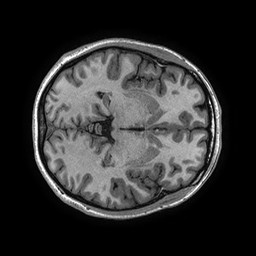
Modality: T1w
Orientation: axial
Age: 30
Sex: female
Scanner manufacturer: ge
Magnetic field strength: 3 T
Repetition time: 0.006952 s
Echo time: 0.00292 s